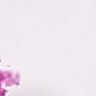
Metastatic tissue present: no